Question: I have "markr" variable which are arranged in order and correlation between subsequent members of "markr" is provided in corr variables.
'''
markr <- c("A", "B", "C", "D", "E", "g", "A1", "B1", "cc", "dd",
"f", "gg", "h", "K")
corr <- c( 1, 1, 1, 1, 0.96, 0.5, 0.96, 1 , 1 ,
1 , 0.85, 0.99, 1)
'''
I need to group markr based on corr without changing the order of members of markr. The group can be better explained by following diagram:

The individual members of abject markr that have corr greater than 0.95 will be in one group. Starting from first value when the corr drops to less than 0.95, then second group starts and continues till the corr drops again below 0.95, the process continues to end of the data. The group variable are named by first and last members in the group for example - A-g, A1-f, gg-k.
Thus expected output is.
'''
markr <- c("A", "B", "C", "D", "E", "g",
"A1", "B1", "cc", "dd", "f",
"gg", "h", "K")
group <- c("A-g", "A-g", "A-g", "A-g","A-g", "A-g",
"A1-f", "A1-f", "A1-f", "A1-f","A1-f",
"gg-k", "gg-k", "gg-k")
dataf <- data.frame (markr, group)
dataf
markr group
1 A A-g
2 B A-g
3 C A-g
4 D A-g
5 E A-g
6 g A-g
7 A1 A1-f
8 B1 A1-f
9 cc A1-f
10 dd A1-f
11 f A1-f
12 gg gg-k
13 h gg-k
14 K gg-k
'''
How can I automate this process as I have very large such dataset.
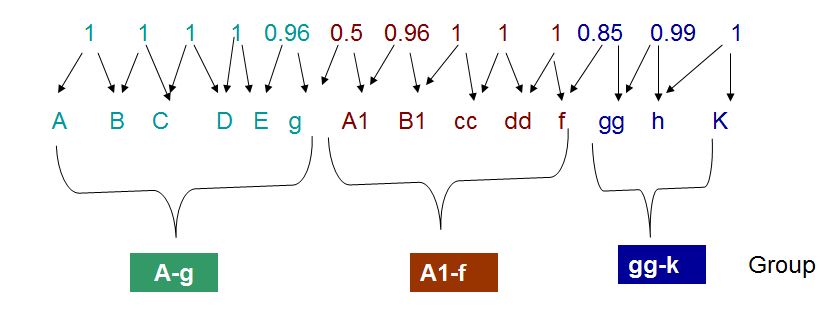
Answer: The number of the group is the number of values under 0.95 we have seen so far:
'''
d1 <- data.frame(
marker = markr,
group = cumsum(c(1, corr < .95))
)
'''
For the group names, you can use 'ddply' the cut the data.frame into pieces, one per group: it is then easy to extract the first and last element.
'''
library(plyr)
d2 <- ddply(
d1, "group", summarize,
group_name=paste(head(marker,1), tail(marker,1), sep="-")
)
d <- merge(d1, d2, by="group")
'''